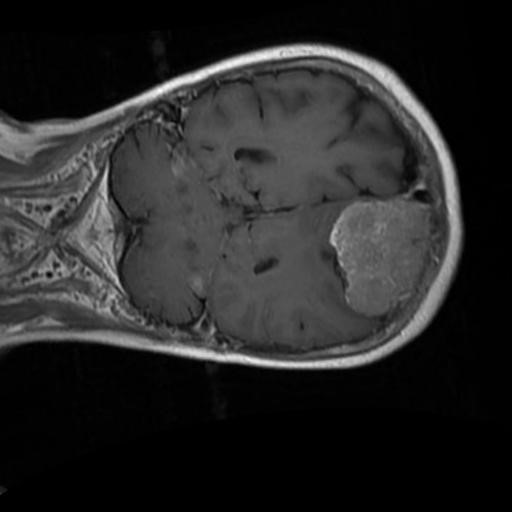
Label: brain_menin